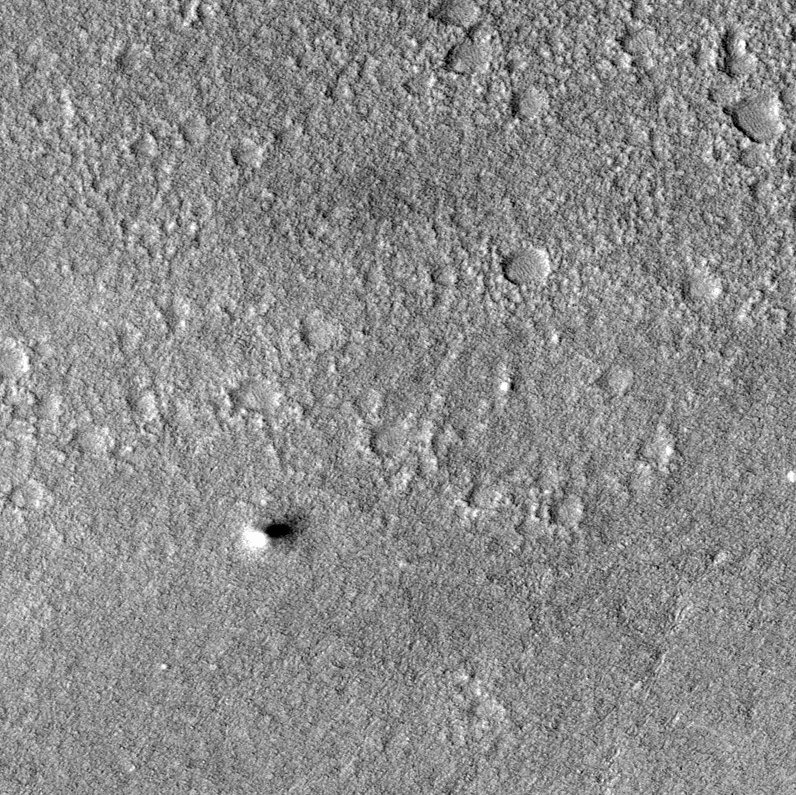
Label: dustdevil